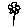
Label: flower